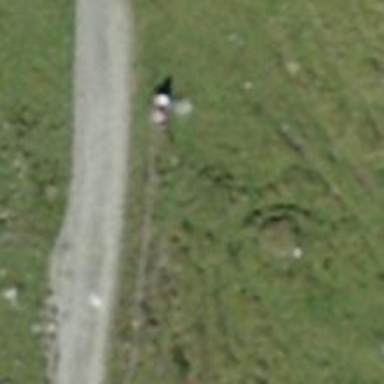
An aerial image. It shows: Bench.